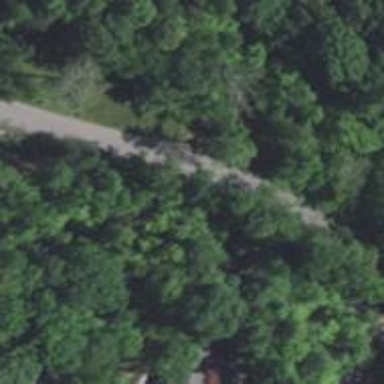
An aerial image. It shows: Residential road with bridge.